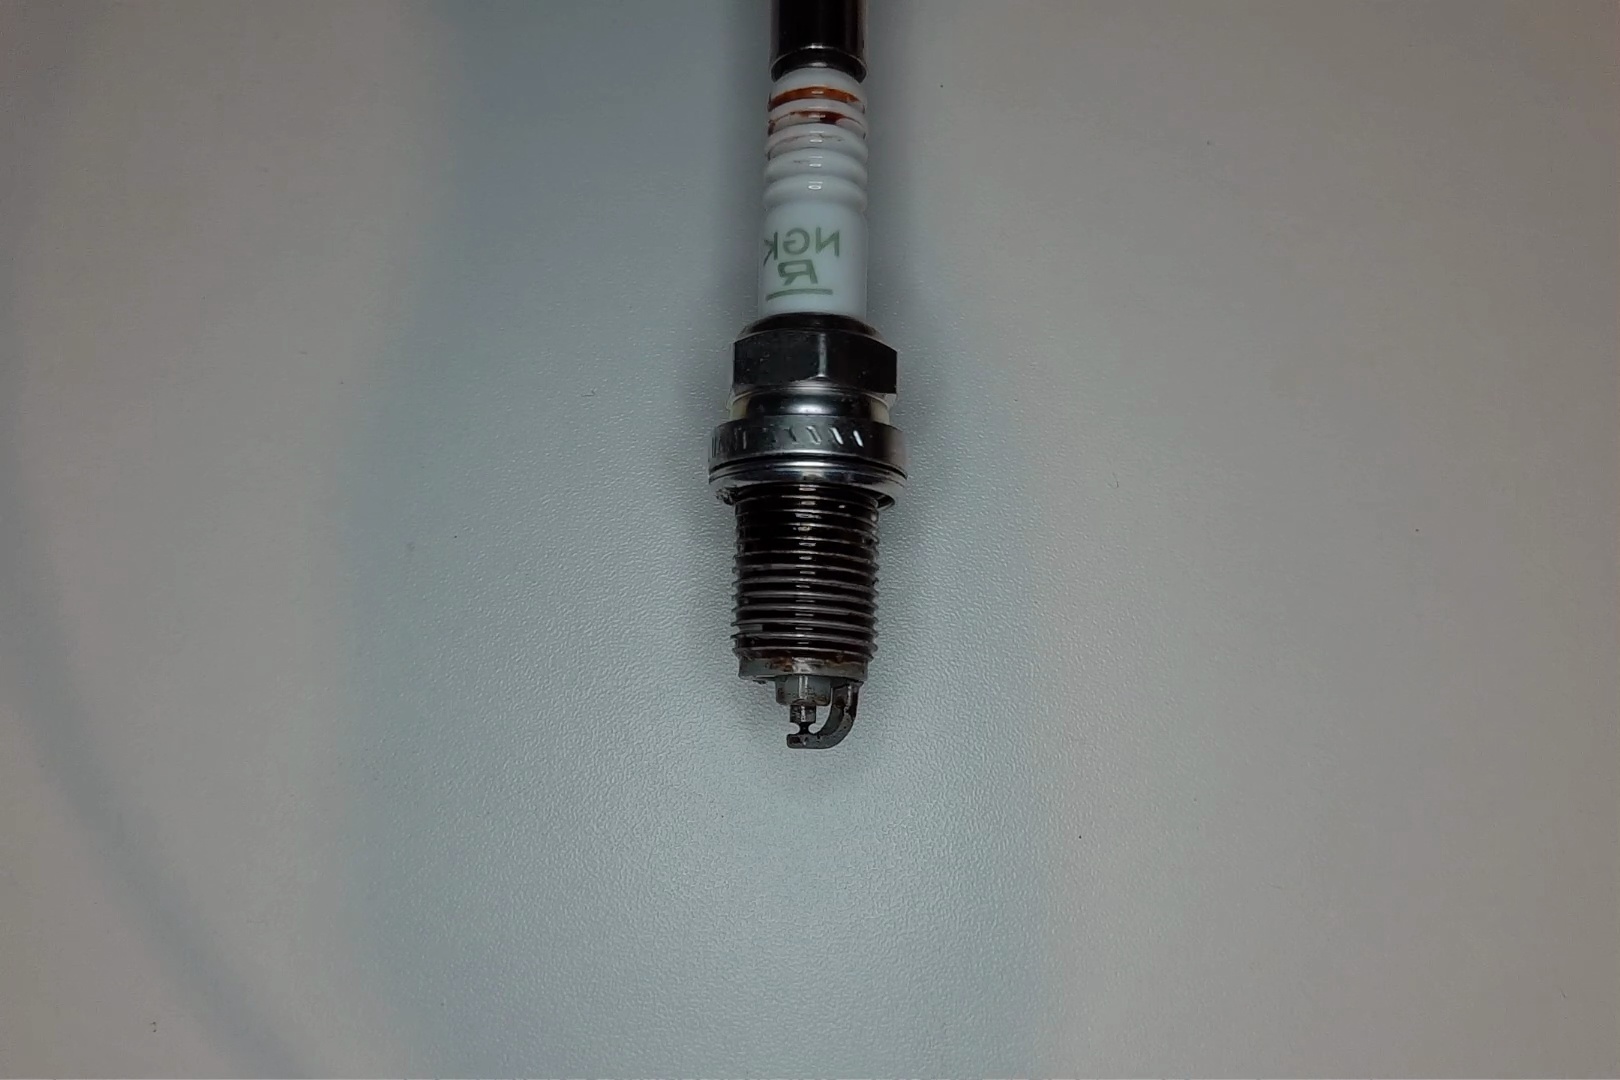
Label: anomaly